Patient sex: F
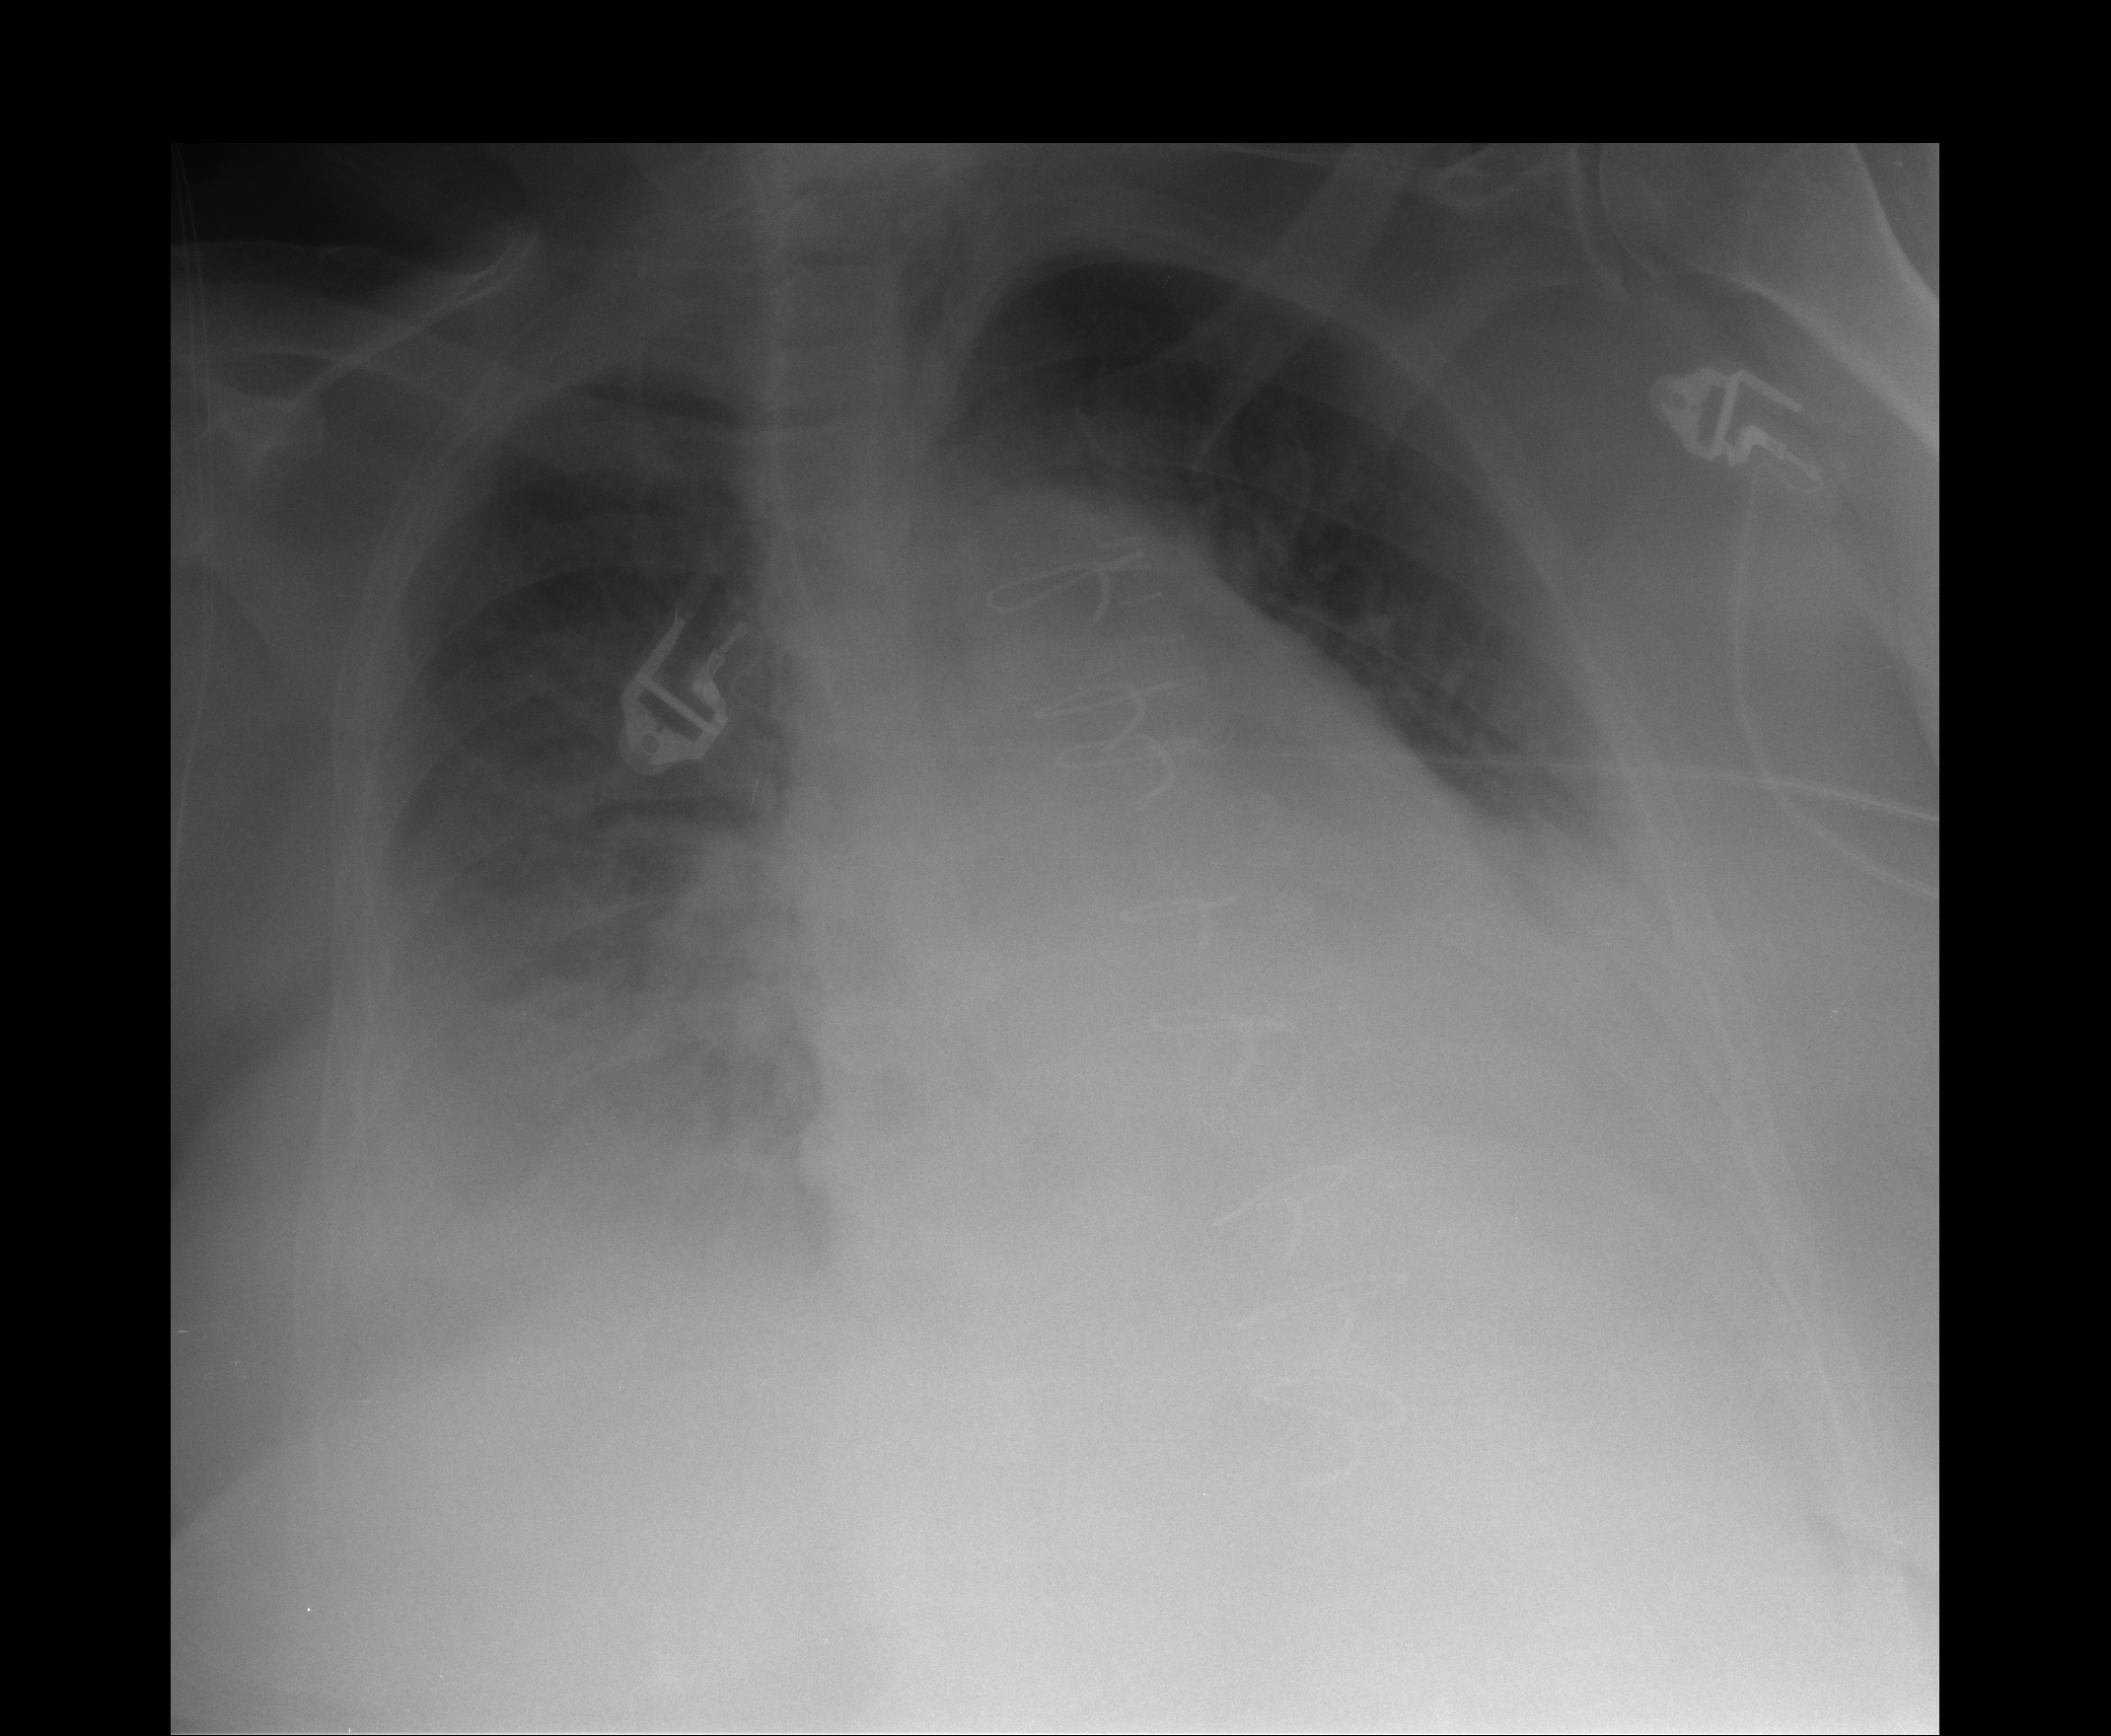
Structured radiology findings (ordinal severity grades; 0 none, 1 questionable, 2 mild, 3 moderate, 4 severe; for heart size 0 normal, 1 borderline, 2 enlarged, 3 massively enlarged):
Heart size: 2
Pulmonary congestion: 1
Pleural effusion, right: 3
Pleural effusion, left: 2
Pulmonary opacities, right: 0
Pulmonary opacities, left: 0
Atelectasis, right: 2
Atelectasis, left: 2